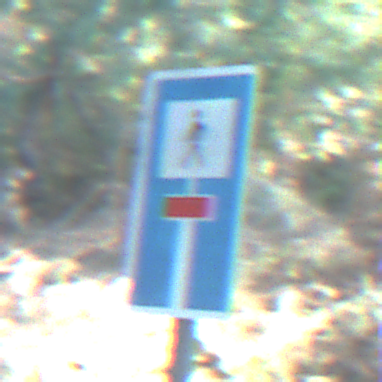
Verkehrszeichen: SackgasseFussgaengerDurchlaessig
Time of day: MorningAfternoon
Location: Outdoor (Nature)
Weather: Clear
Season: NotSpecified
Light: Natural